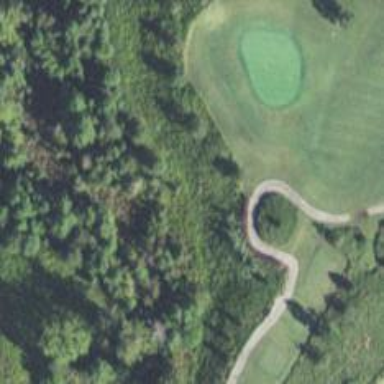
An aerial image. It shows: Path used for both walking and golf.